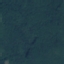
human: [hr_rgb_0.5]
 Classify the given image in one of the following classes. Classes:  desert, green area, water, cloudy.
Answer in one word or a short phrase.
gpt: green area